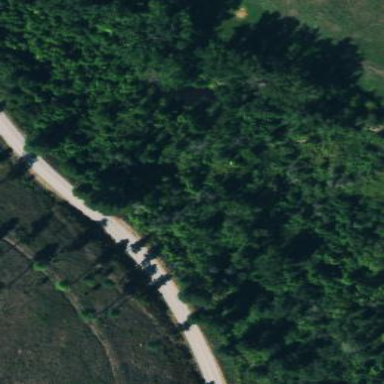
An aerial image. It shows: Forest with mixture of leaf types and cycles.